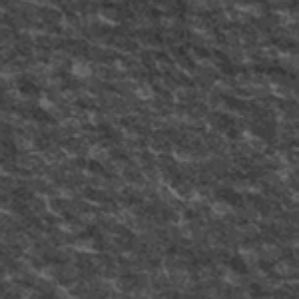
Label: frost